Question: How to change the bg color of an ajaxcontroltoolkit balloon extender?
I have a panel inside it but I can only set the panel bg color which looks weird.
Code:
'''
<asp:Panel ID="Panel1" runat="server" style="background-color:Red">
Type some data in here
</asp:Panel>
<ajaxToolkit:BalloonPopupExtender ID="PopupControlExtender2" runat="server"
TargetControlID="lblBalloon"
BalloonPopupControlID="Panel1"
Position="BottomRight"
BalloonStyle="Rectangle"
BalloonSize="Small"
UseShadow="true"
ScrollBars="Auto"
DisplayOnMouseOver="true"
DisplayOnFocus="false"
DisplayOnClick="False" />
</asp:Content>
'''
I want to change the white part bg color of the balloon:

How to do that?
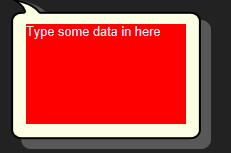
Answer: its actually not a 'background color' in background, it has a sprite image in background, to change the background image of the balloon, use the style below
'''
.ajax__balloon_popup .oval {
background-image: url('/image-path');
}
'''
<URL>